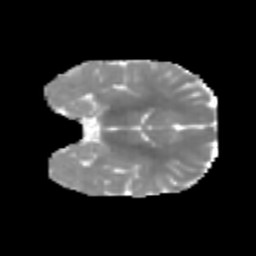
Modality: MD
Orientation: coronal
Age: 5
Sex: male
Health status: healthy